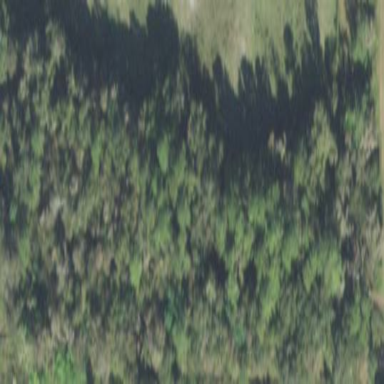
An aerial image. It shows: Mixed woodland area with various types of leaves.